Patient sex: F
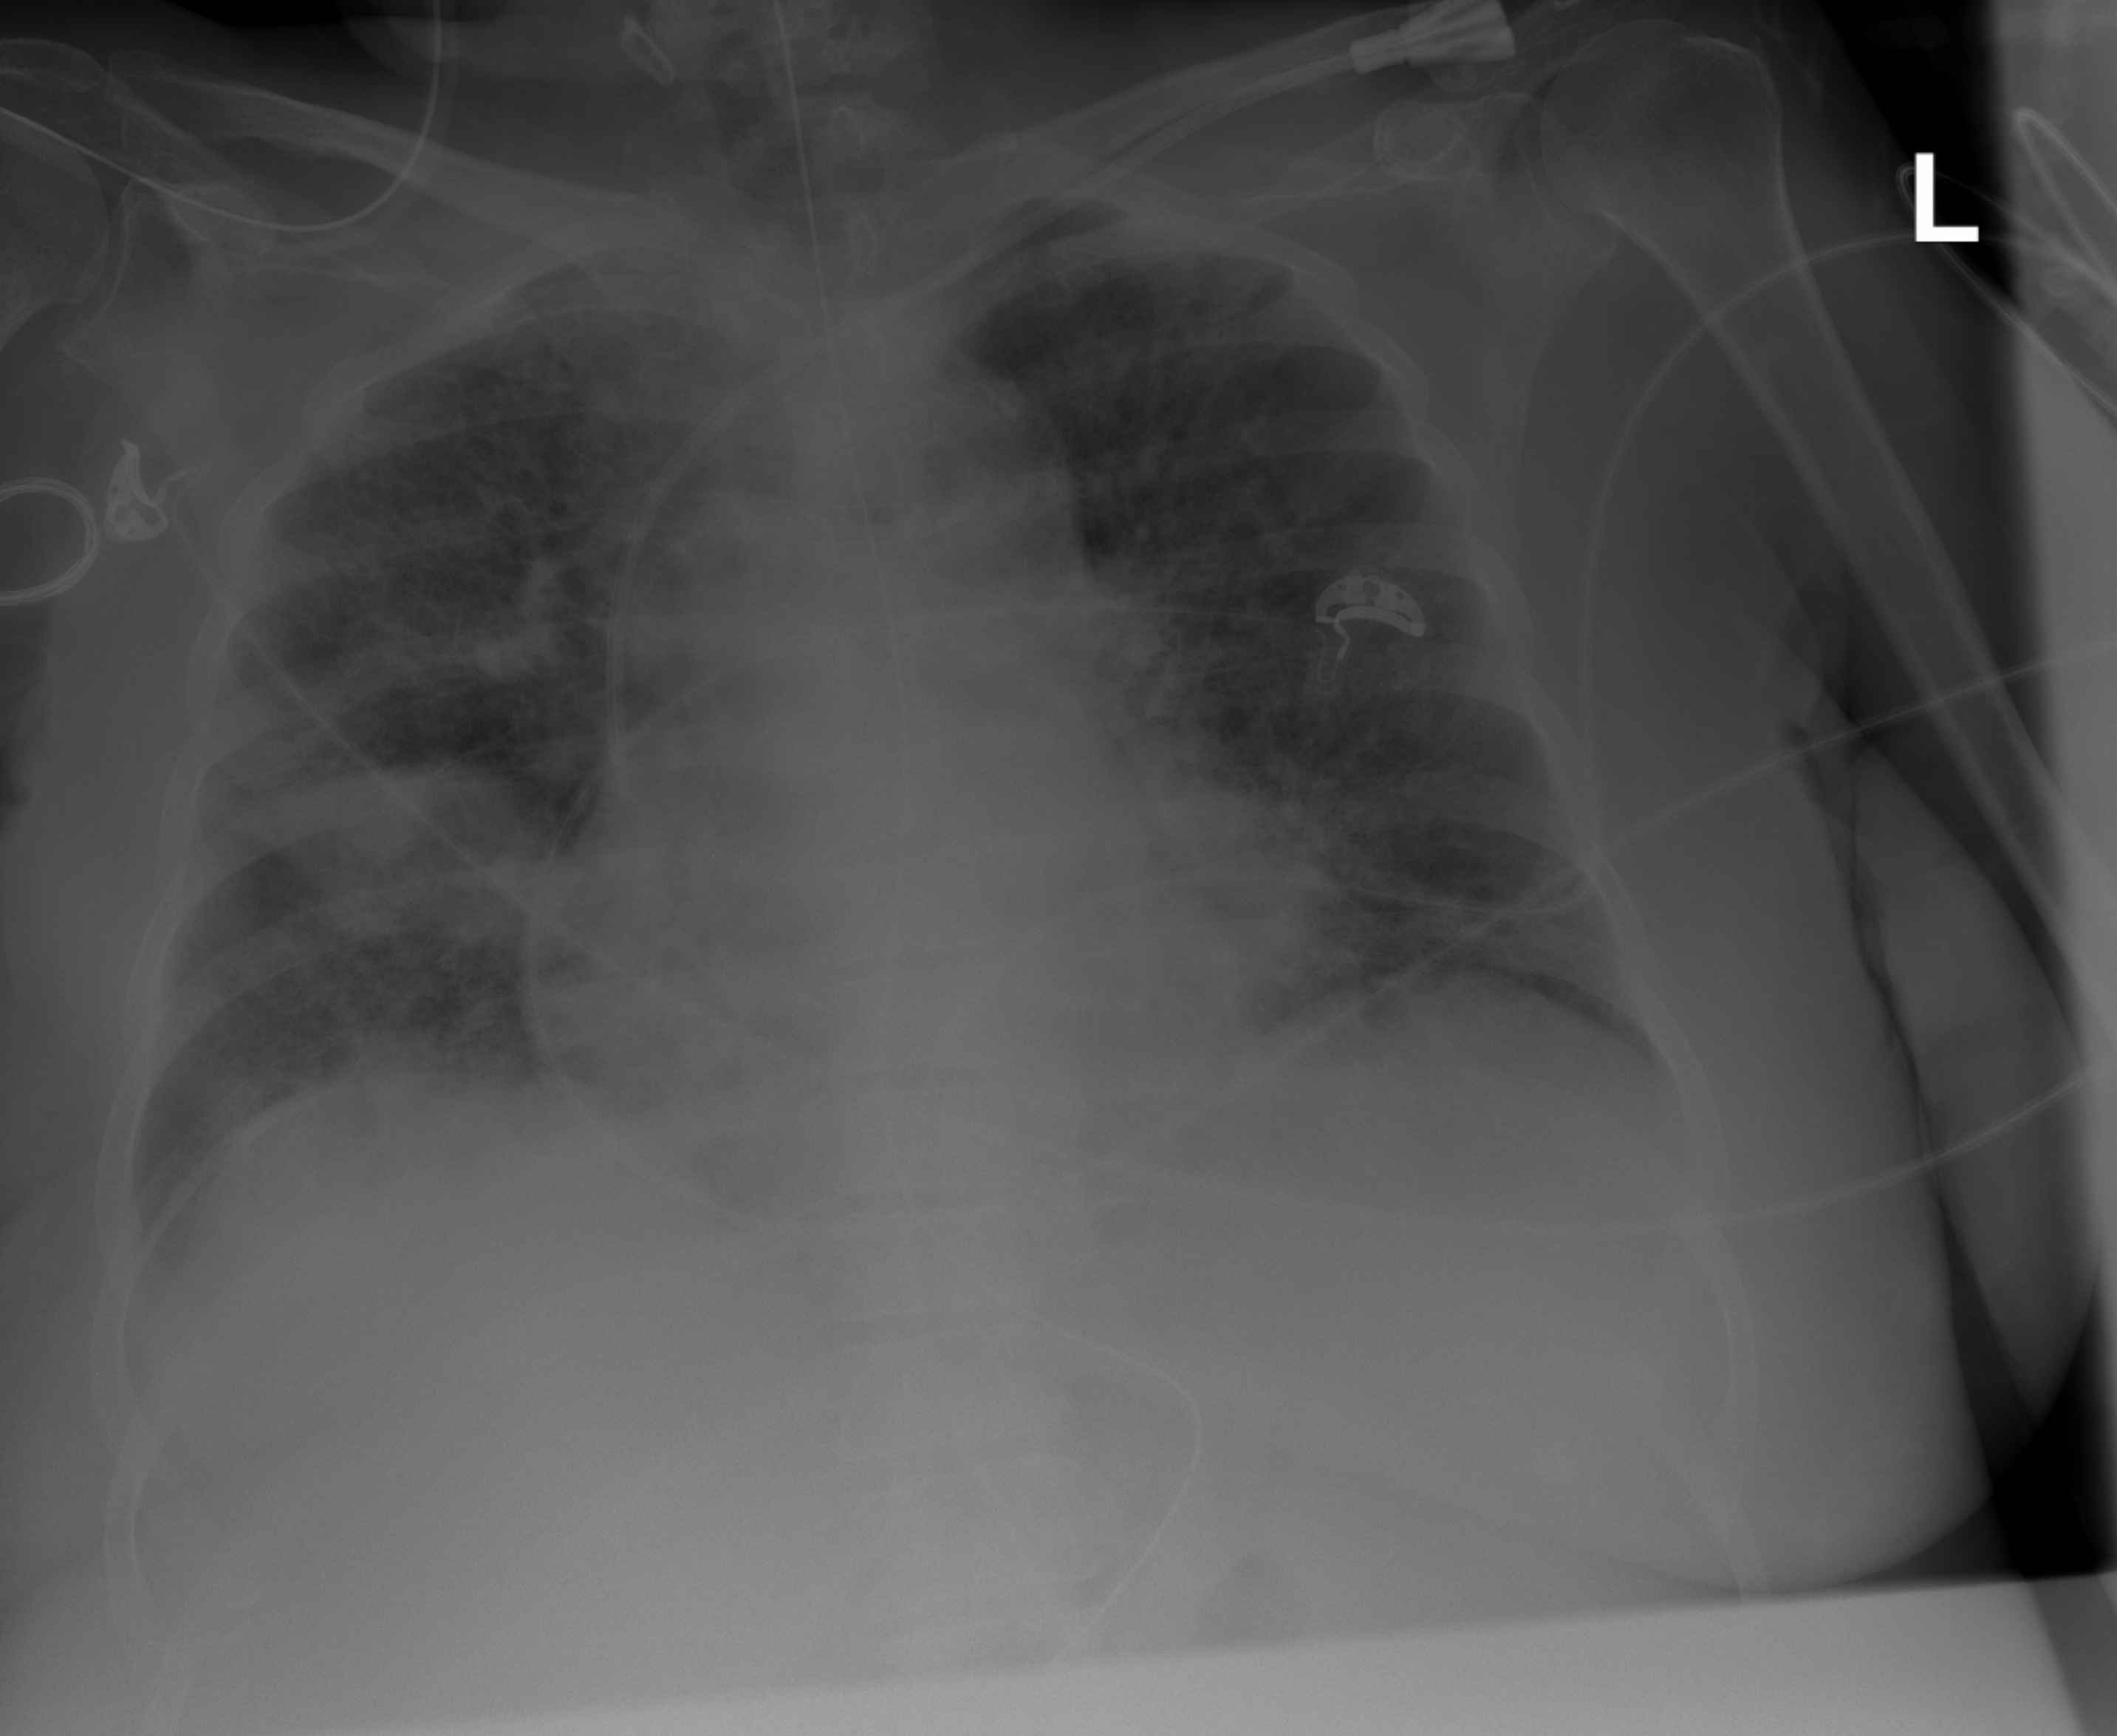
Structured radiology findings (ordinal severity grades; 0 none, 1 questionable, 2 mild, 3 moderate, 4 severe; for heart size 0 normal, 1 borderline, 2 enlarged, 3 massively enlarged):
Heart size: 1
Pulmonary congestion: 2
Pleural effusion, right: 2
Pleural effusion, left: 1
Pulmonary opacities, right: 3
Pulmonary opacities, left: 2
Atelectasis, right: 2
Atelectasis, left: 2